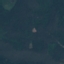
Label: Forest